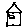
Label: house